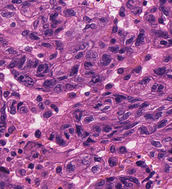
Tumor epithelial tissue: yes
Tumor-associated stroma tissue: no
Normal tissue: no